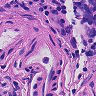
Metastatic tissue present: no